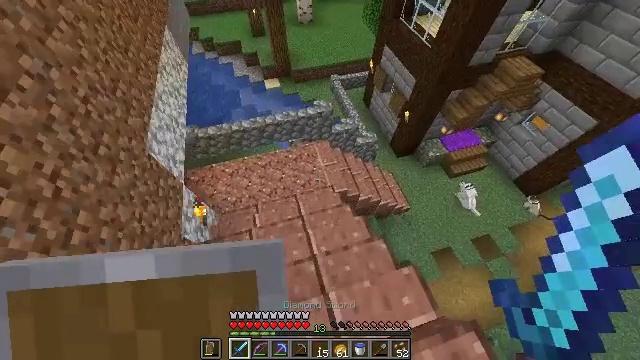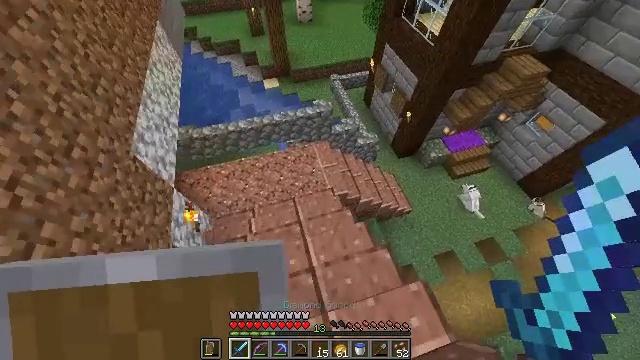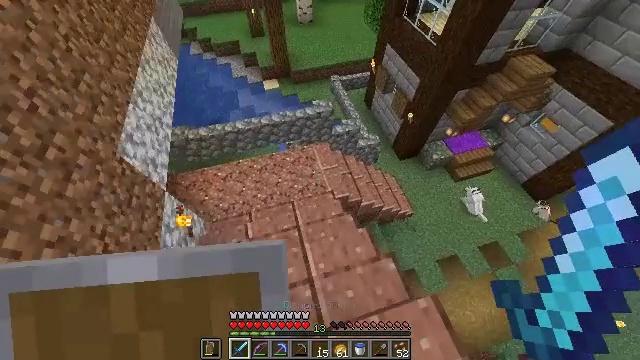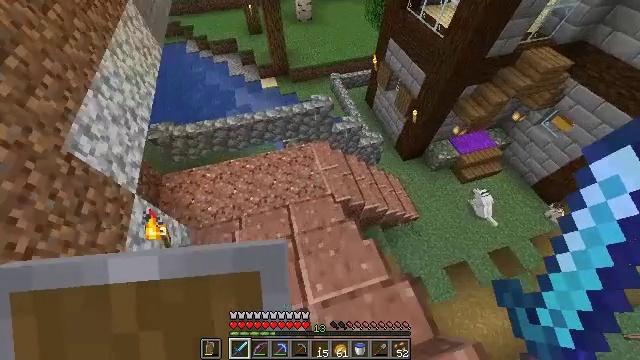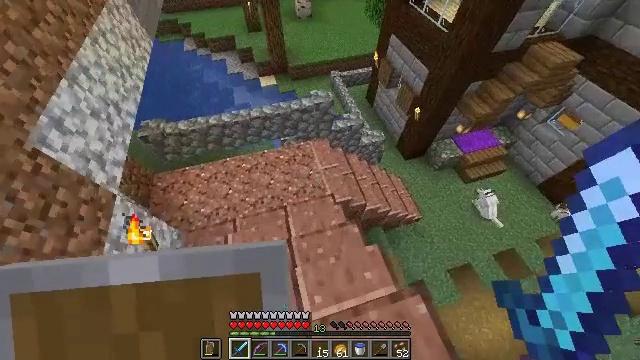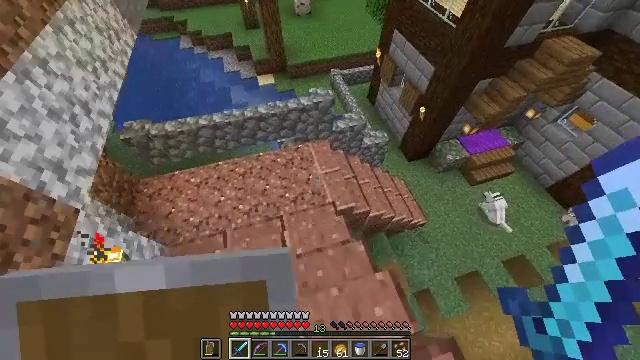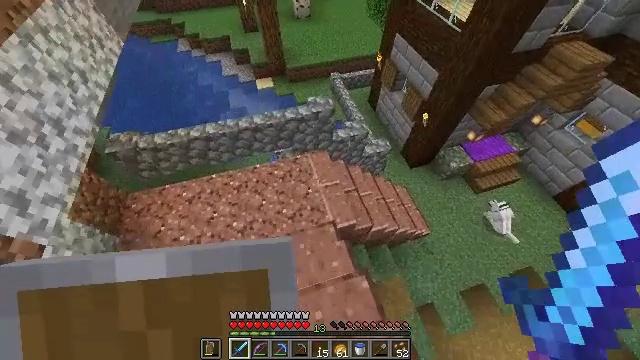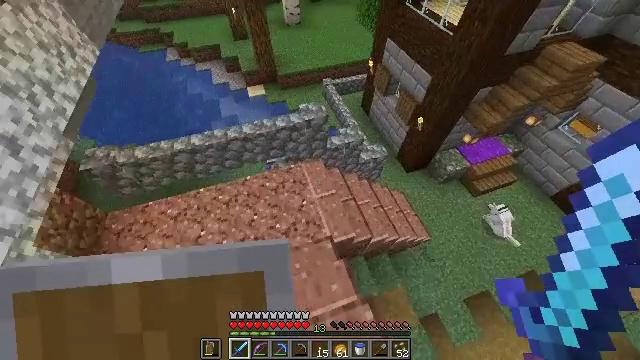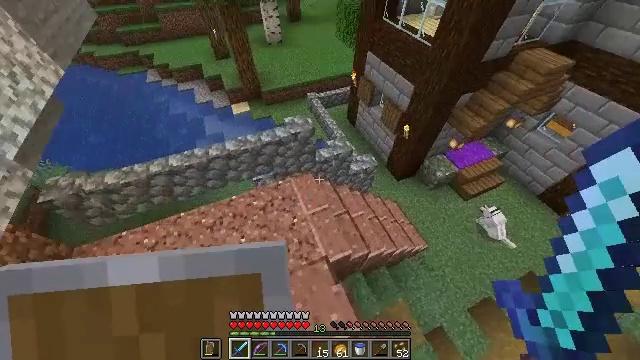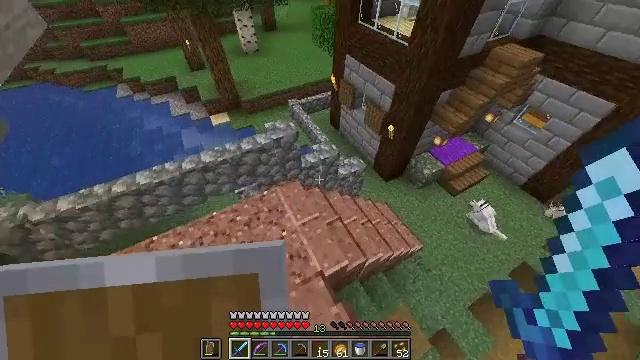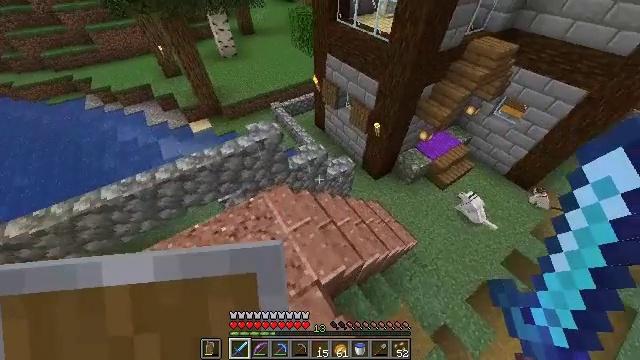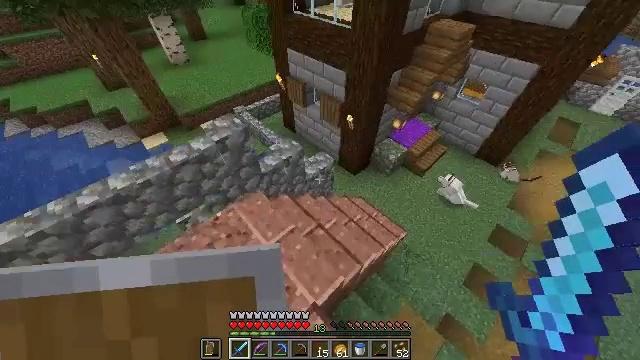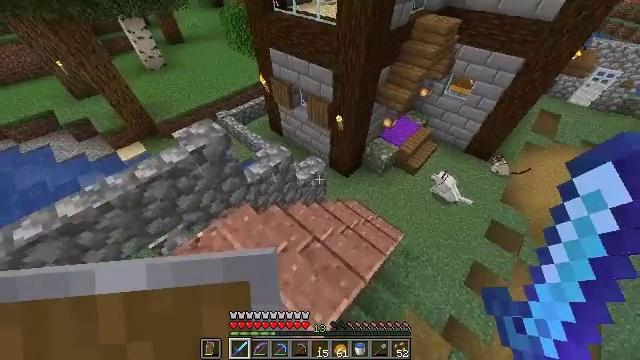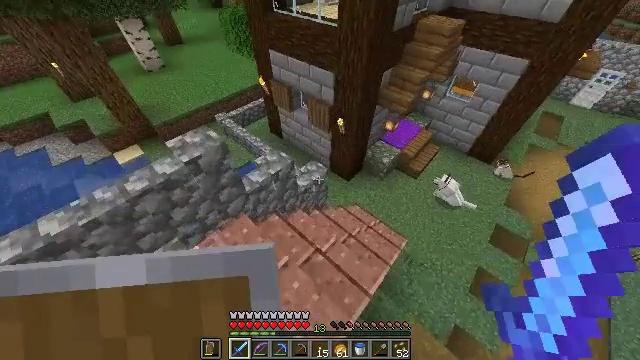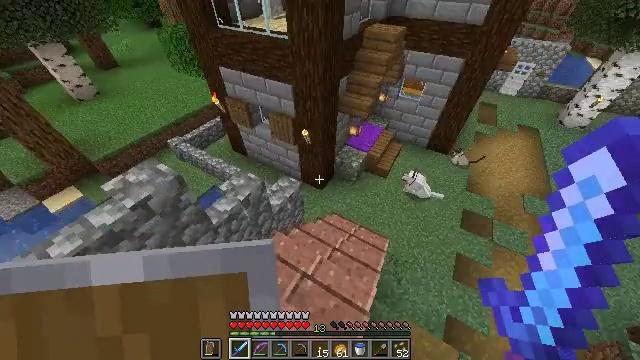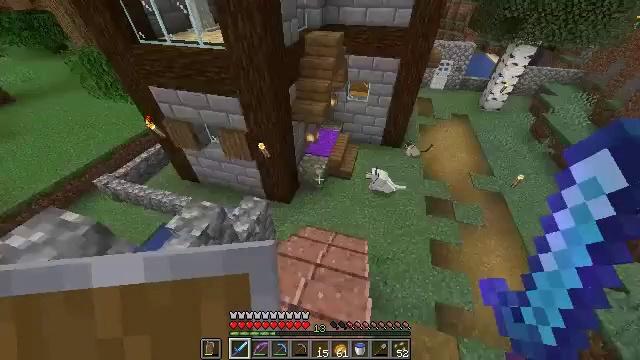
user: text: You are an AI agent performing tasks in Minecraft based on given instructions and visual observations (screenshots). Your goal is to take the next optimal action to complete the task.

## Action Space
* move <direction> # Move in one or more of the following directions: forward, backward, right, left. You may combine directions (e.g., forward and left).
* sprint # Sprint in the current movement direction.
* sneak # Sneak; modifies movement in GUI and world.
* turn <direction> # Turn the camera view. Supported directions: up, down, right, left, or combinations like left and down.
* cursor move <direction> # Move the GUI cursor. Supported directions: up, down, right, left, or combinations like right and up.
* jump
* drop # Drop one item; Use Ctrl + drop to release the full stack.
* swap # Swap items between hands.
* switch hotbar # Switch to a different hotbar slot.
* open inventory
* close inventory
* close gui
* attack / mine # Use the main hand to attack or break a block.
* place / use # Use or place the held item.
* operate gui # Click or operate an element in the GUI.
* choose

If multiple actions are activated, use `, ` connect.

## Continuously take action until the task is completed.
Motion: motion action
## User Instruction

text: Put together melon slices to craft a melon.
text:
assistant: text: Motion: move forward
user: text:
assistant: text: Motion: move forward
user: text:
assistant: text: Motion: move forward
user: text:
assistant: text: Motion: move forward
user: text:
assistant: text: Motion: move forward
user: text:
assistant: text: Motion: move forward
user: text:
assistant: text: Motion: move forward, turn right and up
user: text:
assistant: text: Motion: move forward, turn right and up
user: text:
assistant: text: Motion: move forward, turn right and up
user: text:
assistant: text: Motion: move forward, turn right
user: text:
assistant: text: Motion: move forward, turn right and up
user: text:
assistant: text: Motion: move forward, turn right
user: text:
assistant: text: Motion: move forward
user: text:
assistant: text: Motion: move forward, turn right and up
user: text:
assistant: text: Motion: move forward, turn right and up
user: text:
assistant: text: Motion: move forward, turn right and up
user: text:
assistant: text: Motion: move forward, sprint, turn right and up
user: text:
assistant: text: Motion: move forward, sprint, turn right and up
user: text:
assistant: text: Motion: move forward
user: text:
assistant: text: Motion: move forward, sprint
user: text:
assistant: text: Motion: move forward, sprint
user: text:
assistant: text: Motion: move forward, sprint
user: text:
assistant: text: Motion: move forward
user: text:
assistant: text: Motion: move forward
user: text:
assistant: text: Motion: move forward
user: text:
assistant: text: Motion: move forward
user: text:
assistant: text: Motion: move forward, turn left and up
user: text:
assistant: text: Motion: move forward, turn left and up
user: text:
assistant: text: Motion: move forward, turn left and up
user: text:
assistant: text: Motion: move forward, turn left and up